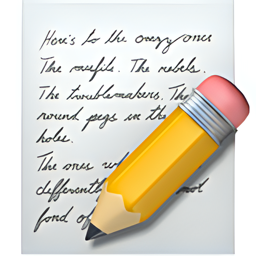
Name: memo
Emoji: 📝
Group: Objects
Sub-group: writing